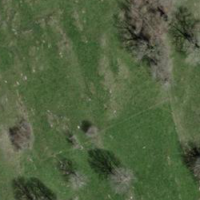
EUNIS habitat code: 24
Species observed at this site:
Cruciata laevipes